Question: I'm trying to make a command button up the top of my sheet which when pressed will copy the last 2 rows in columns A:AJ that have data and paste into the next empty row below them. I want the source style and formulas to be copied but not the manually entered data. I have an image here too to help:

So for example from the image. I want to copy rows 105/106 together and then paste them to 107/108 as they are the next empty rows(although hidden so would also need to unhide those rows).
Everything in those 2 rows should be copied except the bottom "strokes" section and par/strokes box is a formula/date/data validation/dropdown which I want copied but the strokes section to be empty as well as date/dropdown be blank too. I would like it to all look the same as well (copy the style). Filled cells to clear in that scenario would be column B, C, E:M, P:X but only on the "STROKES" row.
To put it even more basically. I want a button to push that will add another row to the table. So I have 52 there in the picture you can see, when pressed I will now have 53 below it and it be blank ready for use.
If the hidden rows need to be unhidden for this to work I can do that.
I have looked to try do it myself but I've never done anything with VBA before so I have no idea.
I hope someone can understand this request and that it is even doable.
Thanks.
Based on DecimalTurn's answer, I made some changes and here's my new code:
'''
Private Sub CommandButton1_Click()
'Find the last row based on column D (4th)
Dim LastRow As Long
LastRow = ActiveSheet.Cells(ActiveSheet.Rows.Count, 4).End(xlUp).Row
'Copy the range
ActiveSheet.Range("A" & (LastRow - 1) & ":" & "AJ" & LastRow).Copy
ActiveSheet.Range("A" & (LastRow + 1) & ":" & "AJ" & LastRow + 2).PasteSpecial
Application.CutCopyMode = False 'This will clear the clipboard
'Adjust numbering
ActiveSheet.Range("A" & LastRow + 1).Value2 = ActiveSheet.Range("A" & LastRow - 1).Value2 + 1
'Clear content
Dim ListOfColumnsToClear1() As Variant
Dim ListOfColumnsToClear2() As Variant
ListOfColumnsToClear1 = Array("B:C")
ListOfColumnsToClear2 = Array("E:M", "P:X")
Dim i As Long
For i = LBound(ListOfColumnsToClear1) To UBound(ListOfColumnsToClear1)
Intersect(ActiveSheet.Range("A" & (LastRow + 1) & ":" & "AJ" & LastRow + 2), ActiveSheet.Range(ListOfColumnsToClear1(i))).ClearContents
Next i
For i = LBound(ListOfColumnsToClear2) To UBound(ListOfColumnsToClear2)
Intersect(ActiveSheet.Range("A" & (LastRow + 2) & ":" & "AJ" & LastRow + 2), ActiveSheet.Range(ListOfColumnsToClear2(i))).ClearContents
Next i
End Sub
'''
It's probably completely wrong but it did work.
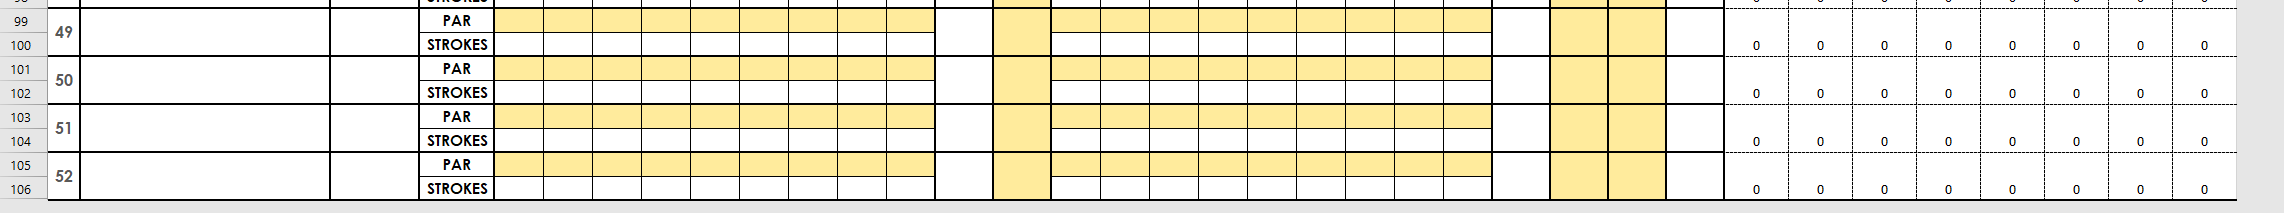
Answer: To achieve what you are trying to do with VBA, I would suggest to have your code do the following (in that order):
1. Find the last row of data.
2. Define the range to copy and copy that range.
3. Ajust line numbering
4. Clear the content of the cells that need manual inputs.
Assuming you don't need to unhide any rows, the code would look like this:
'''
Sub CopyLastTwoRows()
'Find the last row based on column D (4th)
Dim LastRow As Long
LastRow = ActiveSheet.Cells(ActiveSheet.Rows.Count, 4).End(xlUp).Row
'Copy the range
ActiveSheet.Range("A" & (LastRow - 1) & ":" & "AJ" & LastRow).Copy
ActiveSheet.Range("A" & (LastRow + 1) & ":" & "AJ" & LastRow + 2).PasteSpecial
Application.CutCopyMode = False 'This will clear the clipboard
'Adjust numbering
ActiveSheet.Range("A" & LastRow + 1).Value2 = ActiveSheet.Range("A" & LastRow - 1).Value2 + 1
'Clear content
Dim ListOfColumnsToClear() As Variant
ListOfColumnsToClear = Array("B:C", "E:M", "P:X")
Dim i As Long
For i = LBound(ListOfColumnsToClear) To UBound(ListOfColumnsToClear)
Intersect(ActiveSheet.Range("A" & (LastRow + 2) & ":" & "AJ" & LastRow + 2), ActiveSheet.Range(ListOfColumnsToClear(i))).ClearContents
Next i
End Sub
'''
Now, since you have merged cells, the section where we clear data will give you an error since only the bottom part of your will intersect. To solve this, we can use a function that will make sure that if there are merged cells in our range, all their cells will be included.
The code would look like this (note the new function at the end):
'''
Sub CopyLastTwoRows()
'Find the last row based on column D (4th)
Dim LastRow As Long
LastRow = ActiveSheet.Cells(ActiveSheet.Rows.Count, 4).End(xlUp).Row
'Copy the range
ActiveSheet.Range("A" & (LastRow - 1) & ":" & "AJ" & LastRow).Copy
ActiveSheet.Range("A" & (LastRow + 1) & ":" & "AJ" & LastRow + 2).PasteSpecial
Application.CutCopyMode = False 'This will clear the clipboard
'Adjust numbering
ActiveSheet.Range("A" & LastRow + 1).Value2 = ActiveSheet.Range("A" & LastRow - 1).Value2 + 1
'Clear content
Dim ListOfColumnsToClear() As Variant
ListOfColumnsToClear = Array("B:C", "E:M", "P:X")
Dim i As Long
For i = LBound(ListOfColumnsToClear) To UBound(ListOfColumnsToClear)
ExpandToIncludeMergedCells(Intersect(ActiveSheet.Range("A" & (LastRow + 2) & ":" & "AJ" & LastRow + 2), ActiveSheet.Range(ListOfColumnsToClear(i)))).ClearContents
Next i
End Sub
Private Function ExpandToIncludeMergedCells(ByRef Rng As Range) As Range
Dim TempRange As Range
Set TempRange = Rng.Cells(1)
Dim c As Range
For Each c In Rng
Set TempRange = Union(TempRange, c.MergeArea)
Next c
Set ExpandToIncludeMergedCells = TempRange
End Function
'''
Finally, if you want to do this multiple times (say 10 times) by pressing a button, you would simply do:
'''
Private Sub CommandButton1_Click()
Application.ScreenUpdating = False
Dim i As Long
For i = 1 To 10
CopyLastTwoRows
Next i
Application.ScreenUpdating = True
End Sub
'''
Note that I'm using 'Application.ScreenUpdating = False' to tell Excel not to refresh the screen while the macro is running. This will make your code run much faster, but it's recommended to set it back to true at the end and to have some <URL>.